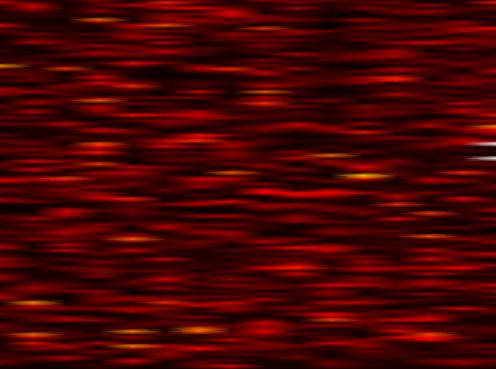
Label: UFMC